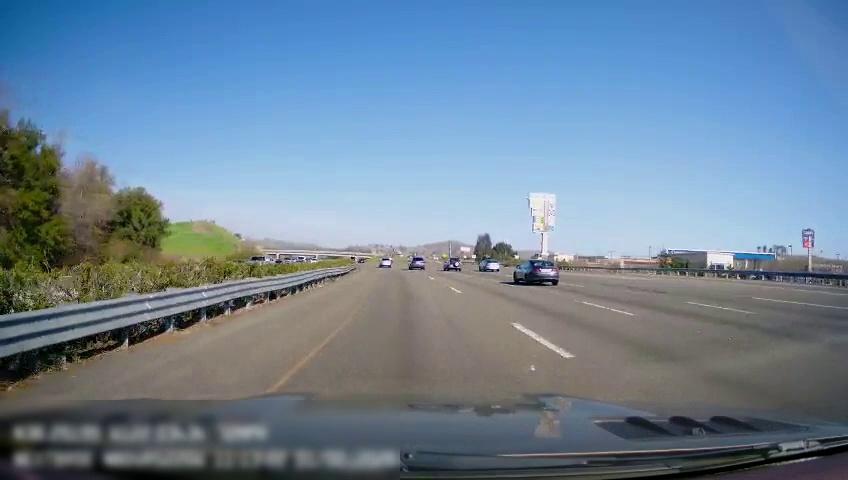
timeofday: Day
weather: Sunny
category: Drivable Space
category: Vehicles | Car
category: Vehicles | Car
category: Vehicles | Car
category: Vehicles | Car
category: Vehicles | SUV
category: Vehicles | SUV
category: Lanes | Alternate Lane
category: Lanes | Current Lane
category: Lanes | Current Lane
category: Lanes | Alternate Lane
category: Lanes | Alternate Lane